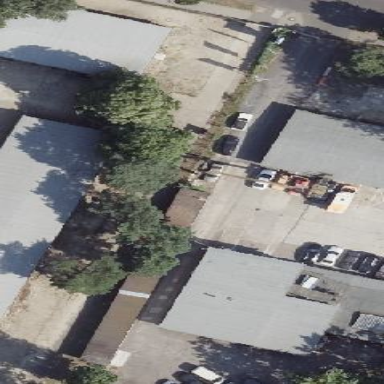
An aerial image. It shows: Shed building.